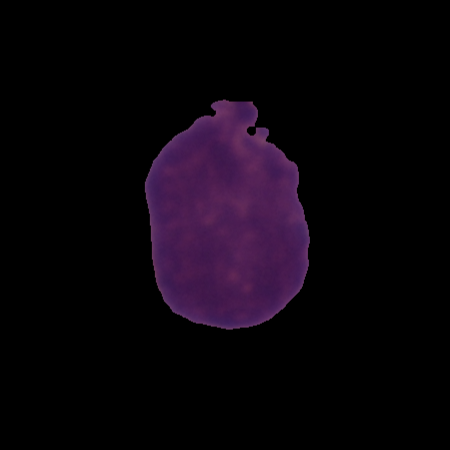
Label: healthy